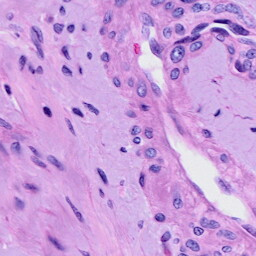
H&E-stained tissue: Cervix